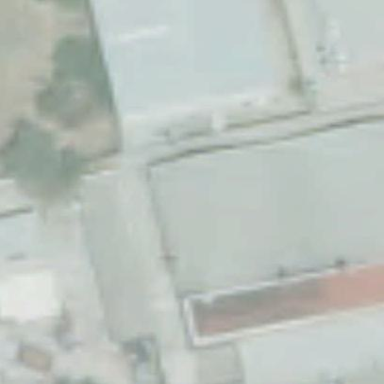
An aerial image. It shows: Industrial building.